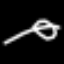
Label: octagon